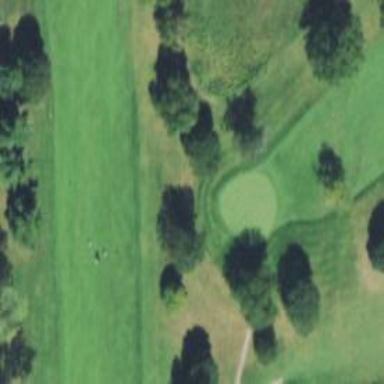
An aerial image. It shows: Golf hole.